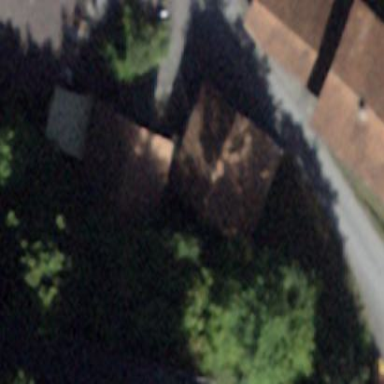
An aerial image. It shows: Barn.